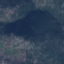
Label: HerbaceousVegetation